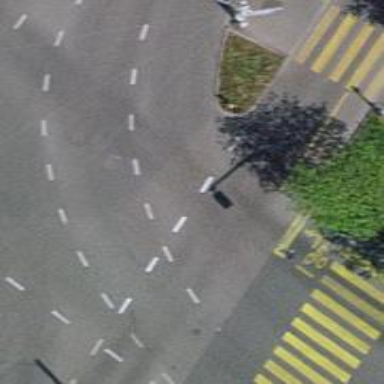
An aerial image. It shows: Road with traffic signals.